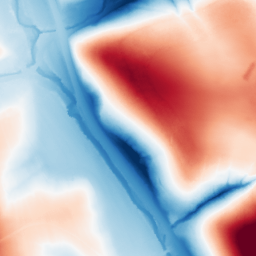
Category: classical
Decomposition family: gaussian_anisotropic
Decomposition parameters: sigma_x: 50
sigma_y: 50
Upsampling method: regularized
Upsampling parameters: scale: 4
lambda_reg: 0.001
Upsampling scale: 4